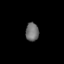
Tissue: lung
Cell type: T cells
Senescence score: 0.1542
Nuclear area (px): 238
Mean DAPI intensity: 111.992